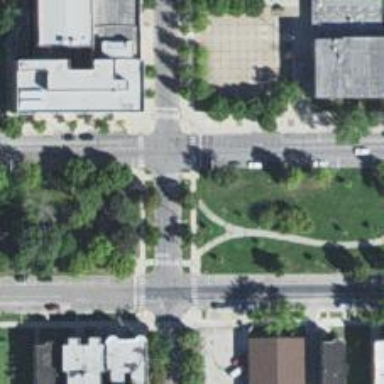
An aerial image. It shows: Footway that serves as traffic island.